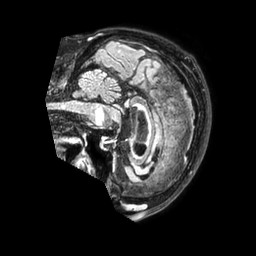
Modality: FLAIR
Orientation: sagittal
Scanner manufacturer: philips
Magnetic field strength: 3 T
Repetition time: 4.8 s
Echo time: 0.34 s